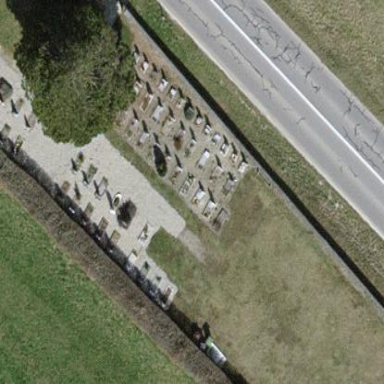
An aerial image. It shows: Cemetery.